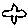
Label: bird